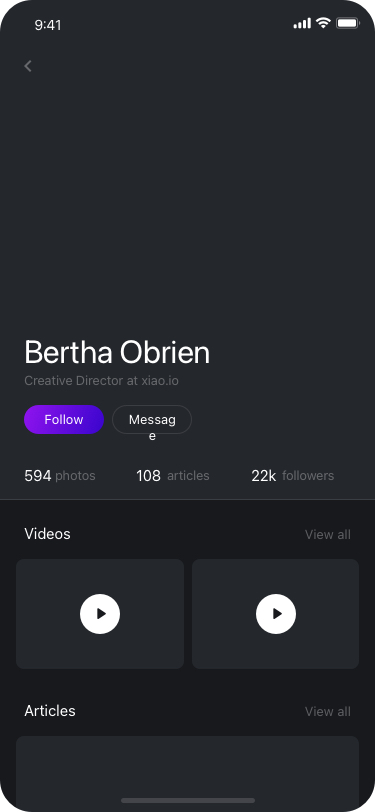
Text in this UI design:
Videos
View all
Articles
View all
Bertha Obrien
Creative Director at xiao.io
Follow
Message
22k
594
108
followers
photos
articles